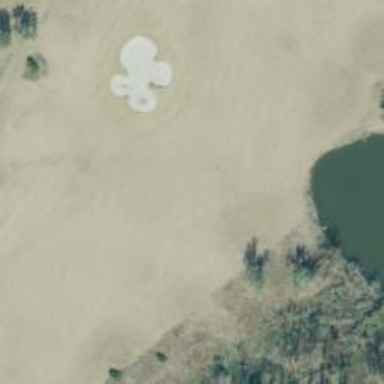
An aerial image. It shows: View of golf hole.